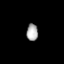
Tissue: lung
Cell type: Epithelial cells
Senescence score: 0.2393
Nuclear area (px): 191
Mean DAPI intensity: 168.34